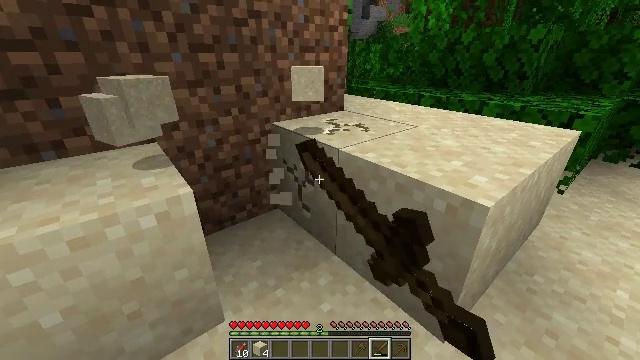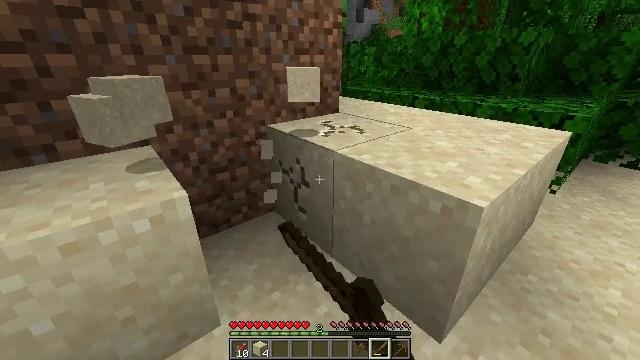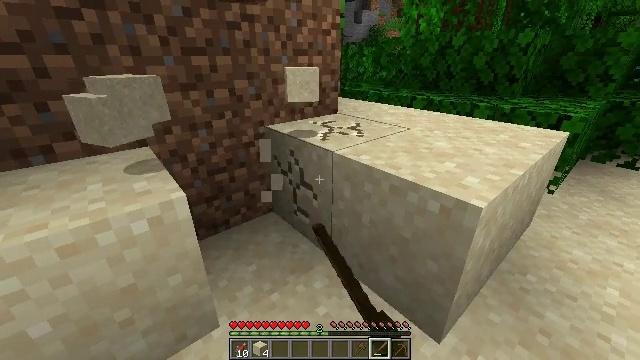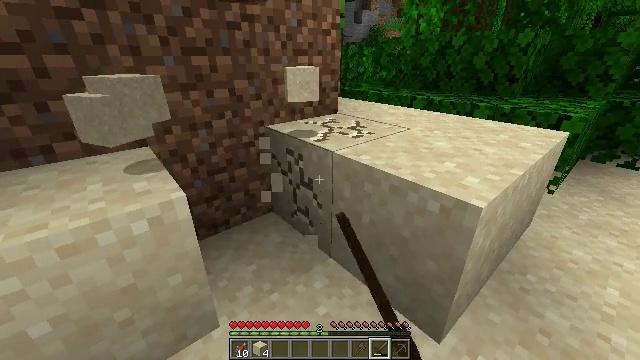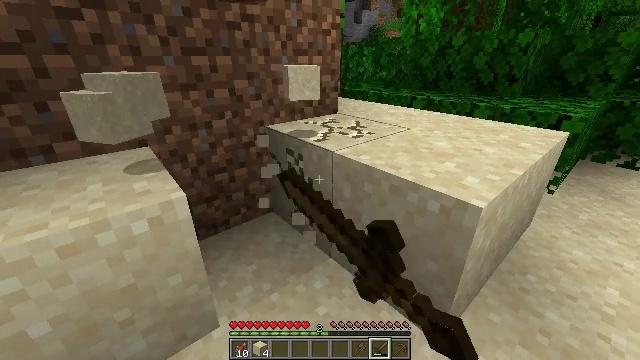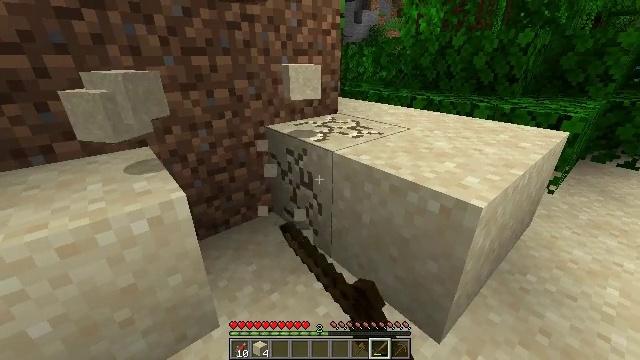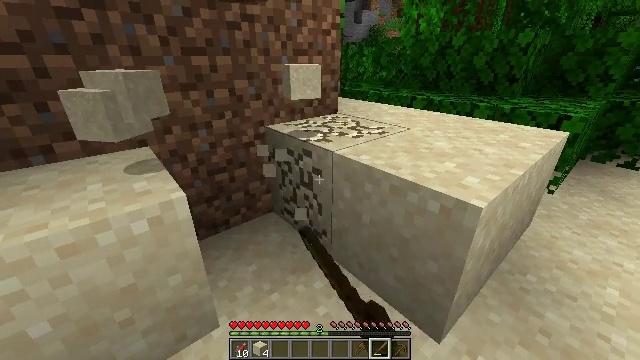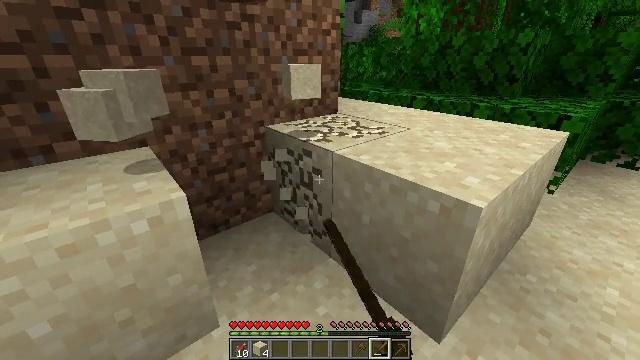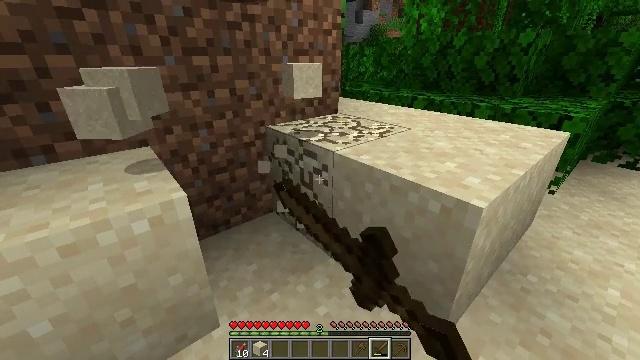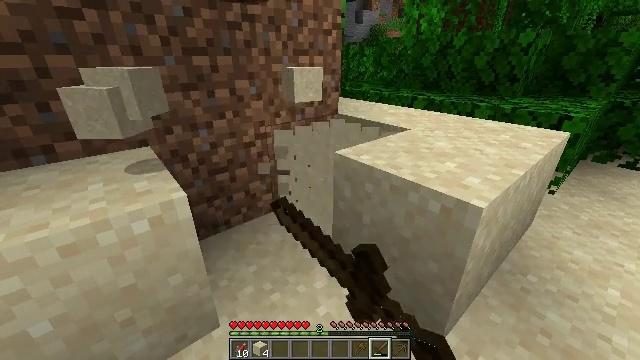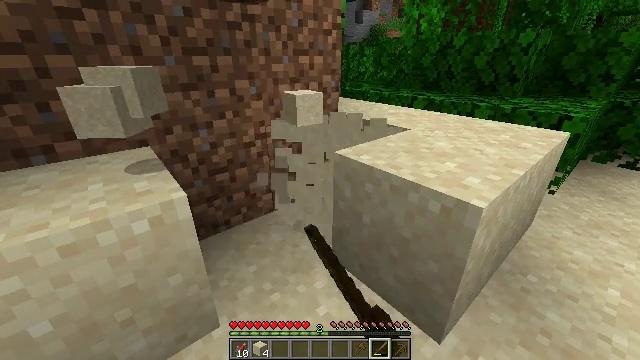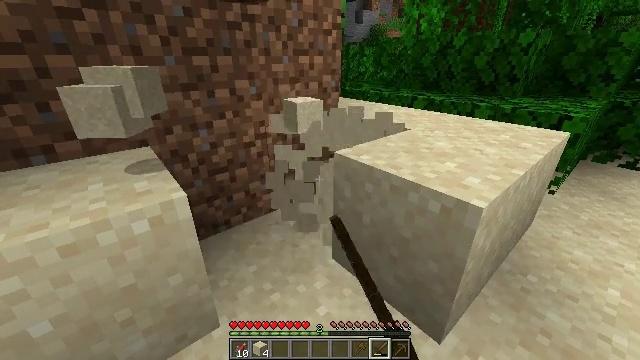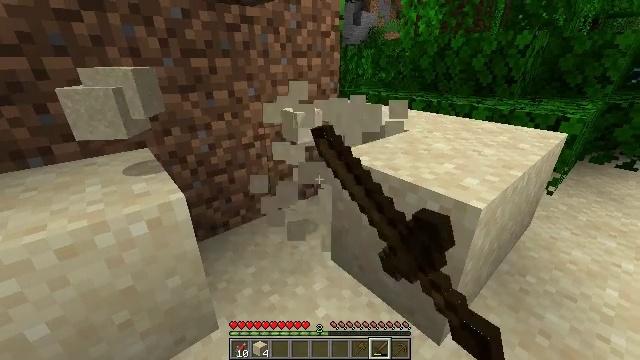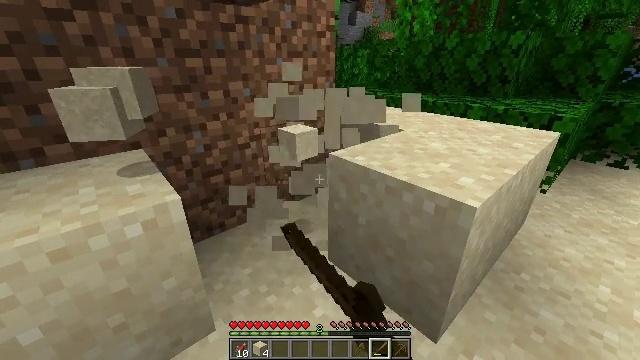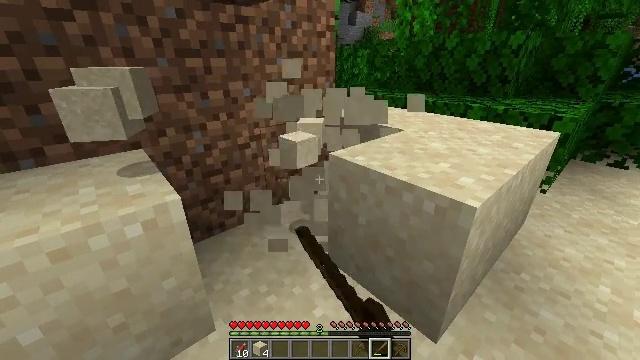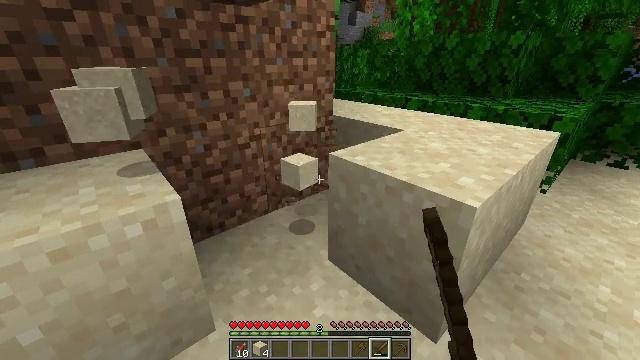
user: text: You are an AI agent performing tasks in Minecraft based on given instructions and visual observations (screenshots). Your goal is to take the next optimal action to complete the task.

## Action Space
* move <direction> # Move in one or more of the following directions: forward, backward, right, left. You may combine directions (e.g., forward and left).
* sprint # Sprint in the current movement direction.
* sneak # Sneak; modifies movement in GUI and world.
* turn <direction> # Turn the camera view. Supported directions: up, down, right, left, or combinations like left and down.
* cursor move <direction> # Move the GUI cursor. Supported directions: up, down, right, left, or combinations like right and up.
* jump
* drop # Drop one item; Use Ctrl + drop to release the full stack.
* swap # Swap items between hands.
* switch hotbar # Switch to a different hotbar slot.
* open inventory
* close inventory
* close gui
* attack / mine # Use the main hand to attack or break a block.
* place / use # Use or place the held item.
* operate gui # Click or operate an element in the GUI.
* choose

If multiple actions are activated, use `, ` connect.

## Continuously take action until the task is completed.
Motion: motion action
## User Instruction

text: Collect sand to make glass.
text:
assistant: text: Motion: turn right, attack / mine
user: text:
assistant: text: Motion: attack / mine
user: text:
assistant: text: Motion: attack / mine
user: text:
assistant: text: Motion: attack / mine
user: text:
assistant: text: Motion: attack / mine
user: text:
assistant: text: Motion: attack / mine
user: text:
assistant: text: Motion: attack / mine
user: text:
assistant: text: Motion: attack / mine
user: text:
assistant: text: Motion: attack / mine
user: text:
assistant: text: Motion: attack / mine
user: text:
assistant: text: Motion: attack / mine
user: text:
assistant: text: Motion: attack / mine
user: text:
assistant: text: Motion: attack / mine
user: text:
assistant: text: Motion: attack / mine
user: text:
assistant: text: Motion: attack / mine
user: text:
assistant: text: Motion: attack / mine
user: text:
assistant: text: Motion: attack / mine
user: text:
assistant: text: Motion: attack / mine
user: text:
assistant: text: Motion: attack / mine
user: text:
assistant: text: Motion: turn right, attack / mine
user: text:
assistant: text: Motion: turn right, attack / mine
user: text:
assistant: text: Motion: turn right, attack / mine
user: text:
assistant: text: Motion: turn right, attack / mine
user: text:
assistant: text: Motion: attack / mine
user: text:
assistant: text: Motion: attack / mine
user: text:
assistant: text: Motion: attack / mine
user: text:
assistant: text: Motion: attack / mine
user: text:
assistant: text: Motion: attack / mine
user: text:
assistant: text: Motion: attack / mine
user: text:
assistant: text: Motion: attack / mine